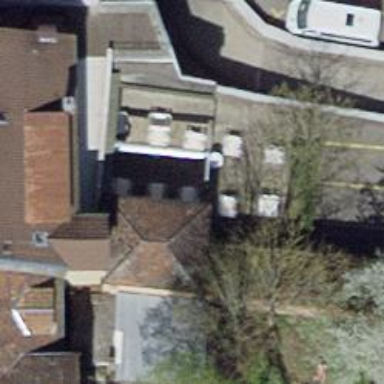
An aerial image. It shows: Building.